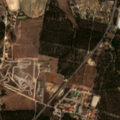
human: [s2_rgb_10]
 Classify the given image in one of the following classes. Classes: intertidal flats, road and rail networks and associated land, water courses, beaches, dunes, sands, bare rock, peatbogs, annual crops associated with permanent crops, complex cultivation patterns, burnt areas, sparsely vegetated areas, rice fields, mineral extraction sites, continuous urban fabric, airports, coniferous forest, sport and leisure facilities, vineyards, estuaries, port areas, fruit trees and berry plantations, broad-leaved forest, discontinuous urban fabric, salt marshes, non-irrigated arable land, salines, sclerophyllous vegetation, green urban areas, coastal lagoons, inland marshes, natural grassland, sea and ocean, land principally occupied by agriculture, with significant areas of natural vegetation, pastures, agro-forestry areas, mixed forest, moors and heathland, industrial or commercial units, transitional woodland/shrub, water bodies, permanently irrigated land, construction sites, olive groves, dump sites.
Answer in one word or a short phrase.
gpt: discontinuous urban fabric, permanently irrigated land, pastures, broad-leaved forest, transitional woodland/shrub